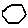
Label: hexagon